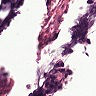
Metastatic tissue present: no